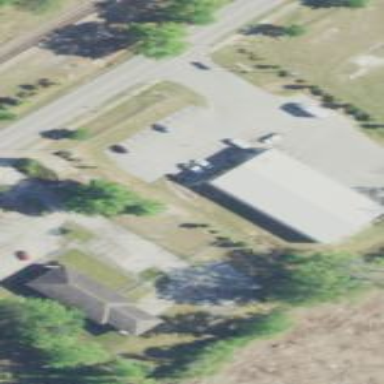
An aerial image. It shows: Variety store located in building.